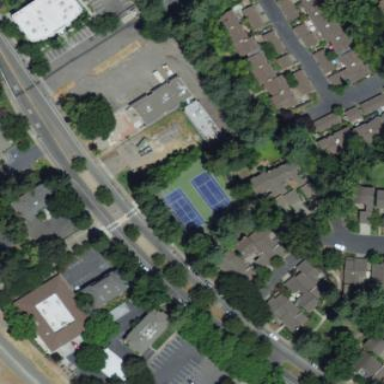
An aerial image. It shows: Tennis court in leisure pitch.